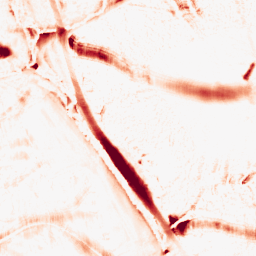
Category: morphological
Decomposition family: morphological_ellipse
Decomposition parameters: operation: opening
width: 30
height: 20
Upsampling method: linear_exact
Upsampling parameters: scale: 2
Upsampling scale: 2